Question: I would love if someone could help me on this. Got a query that does a subquery that sums the amount of replicates, so now i have the sample mother, the amount of replicates , and the samples that belong to the mother. Right now I have this :
'''
select s.sample_number,(SELECT SUM(rep) as replicates
FROM (SELECT ts.sample_number, MAX(ts.replicate_count) - 1 as rep
from test ts
where ts.sample_number = s1.sample_number
GROUP BY ts.sample_number, ts.analysis) A
GROUP BY sample_number),s1.sample_number
from sample s
JOIN sample s1 ON s.sample_number = s1.parent_aliquot
where s.parent_aliquot = 0
order by s.sample_number DESC
'''
Here's what the query shows :

What I need is only the number of the mother sample and the total amount of replicates for each mother sample.
Thanks in advance :)
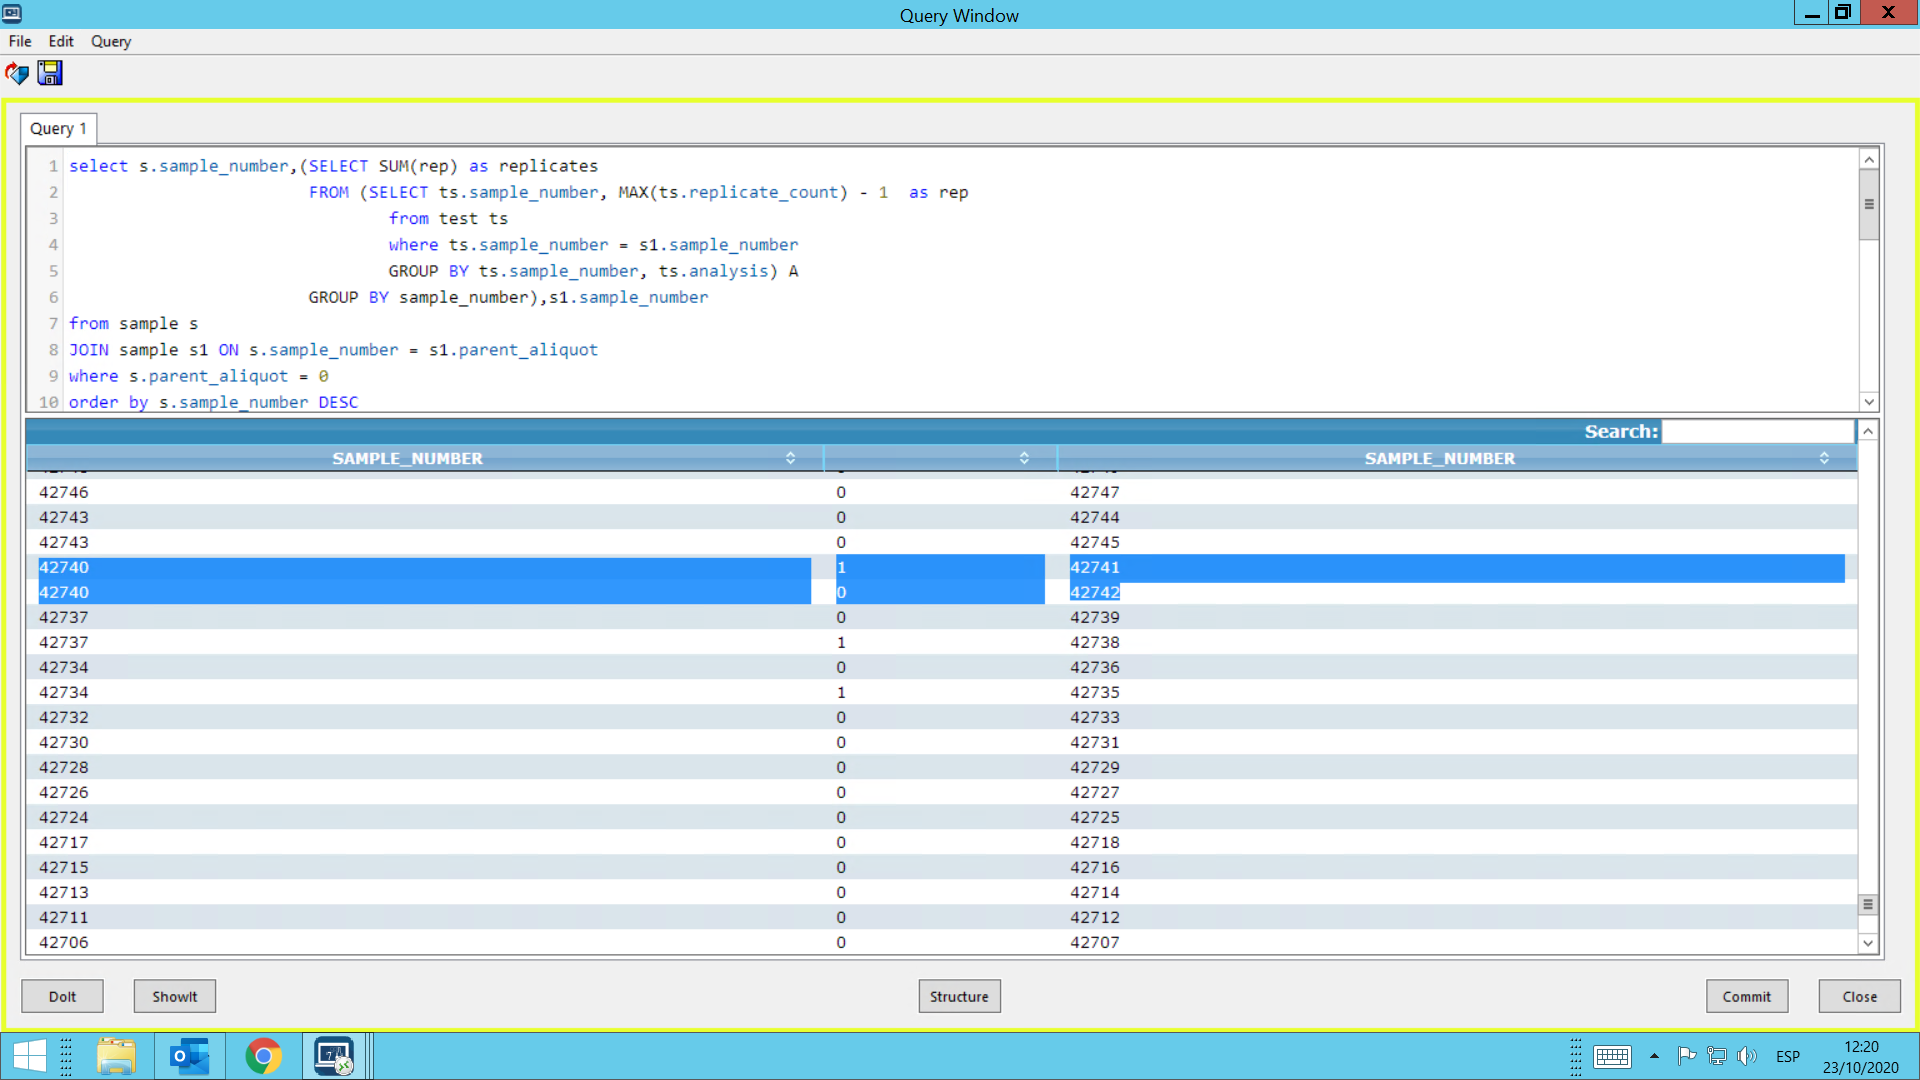
Answer: I think you need to JOIN to the results of your subquery rather than have them in the SELECT, and include the sample number in that subquery to JOIN on.
Getting a bit confusing without having the tables to test on, but maybe something like this:
'''
SELECT
s.sample_number as mother_sample_number
,SUM(reps.replicates) as replicates_for_mother
from sample s
JOIN sample s1 ON s.sample_number = s1.parent_aliquot
JOIN ( SELECT sample_number, SUM(rep) as replicates
FROM ( SELECT ts.sample_number, MAX(ts.replicate_count) - 1 as rep
from test ts
--where ts.sample_number = s1.sample_number
GROUP BY ts.sample_number, ts.analysis
) A
GROUP BY sample_number
) reps on reps.sample_number = s1.sample_number
where s.parent_aliquot = 0
order by s.sample_number DESC
'''